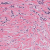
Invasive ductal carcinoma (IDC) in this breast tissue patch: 1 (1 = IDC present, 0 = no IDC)